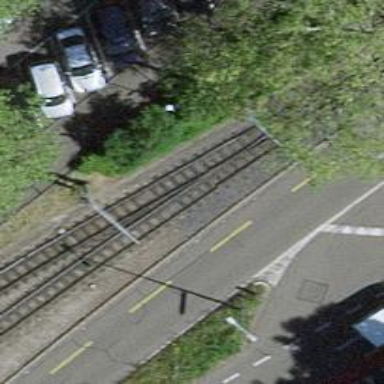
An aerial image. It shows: Single-tracked tram railway with electrified contact lines.